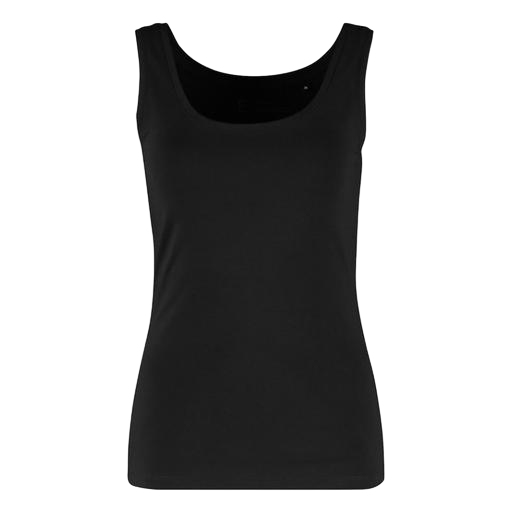
black women's straight fit vest, black scoop neck, black slim tank, white background